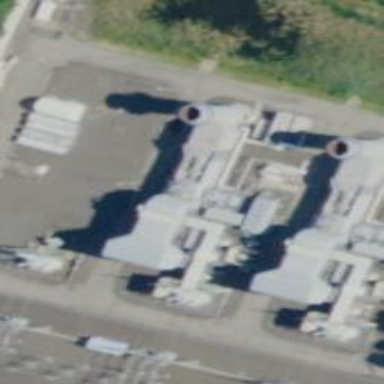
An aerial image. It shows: Industrial area with power plant.